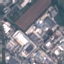
Label: Industrial